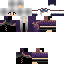
A female human skin with dark skin, wearing brown long hair dressed in a purple robe top and black pants, featuring a closed mouth.